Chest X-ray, PA view. Patient: 34 years old, sex M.
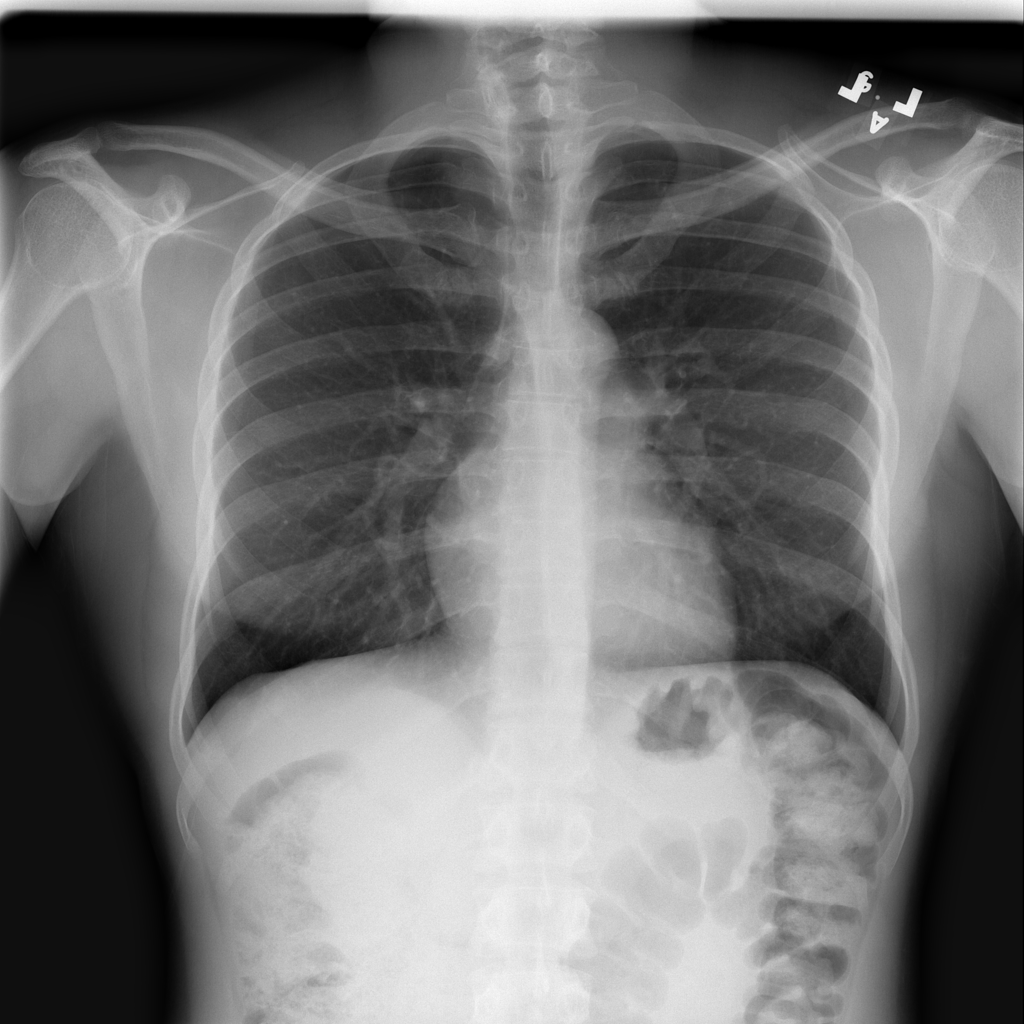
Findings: No Finding